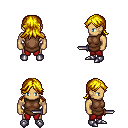
a pixel art fantasy rpg character, male body template, human, tanned skin, brown tunic, red pants, blonde loose hair, metal boots, dagger, four views (front, back, left, right), 2x2 character sprite sheet, small pixel art, hard edges, no anti-aliasing